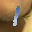
Label: 1